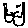
Label: car